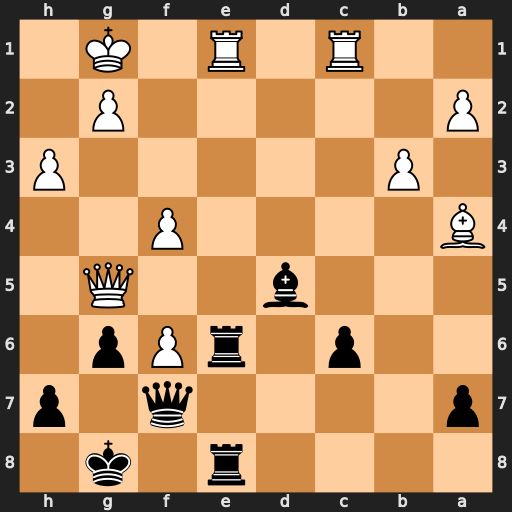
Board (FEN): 4r1k1/p4q1p/2p1rPp1/3b2Q1/B4P2/1P5P/P5P1/2R1R1K1
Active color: b
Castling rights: -
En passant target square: -
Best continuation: Rxe1+ Rxe1 Rxe1+